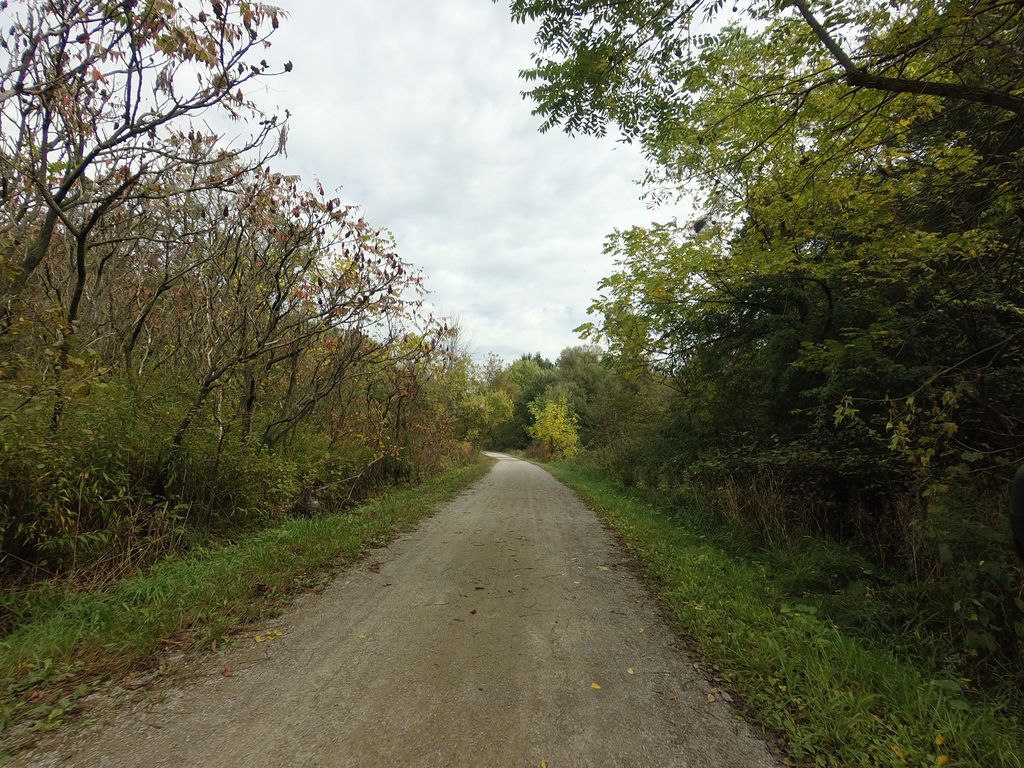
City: hamilton